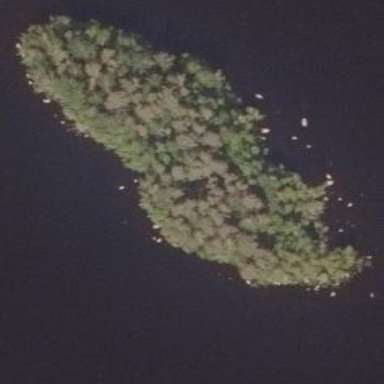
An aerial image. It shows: Forested islet.